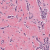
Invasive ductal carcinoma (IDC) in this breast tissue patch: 1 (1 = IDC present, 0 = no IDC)